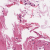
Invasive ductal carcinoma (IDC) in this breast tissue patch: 0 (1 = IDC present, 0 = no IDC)